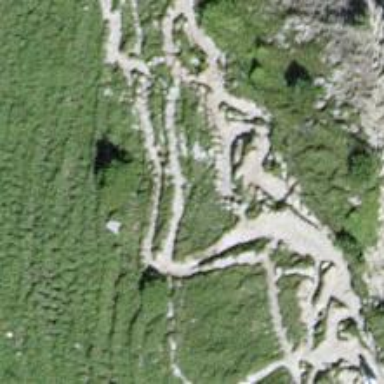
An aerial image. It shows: Ground path.